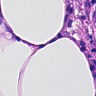
Metastatic tissue present: no